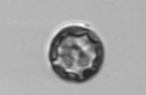
Label: Thalassiosira